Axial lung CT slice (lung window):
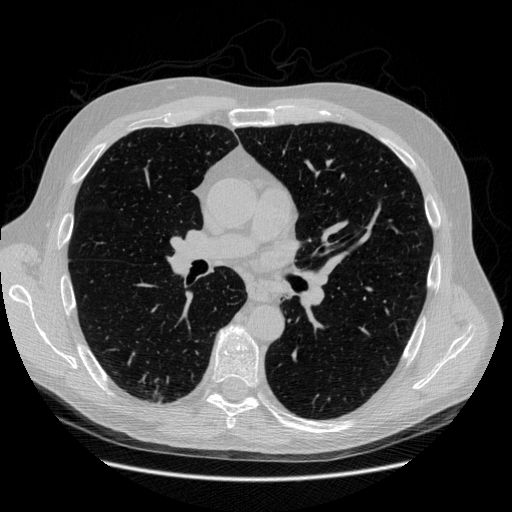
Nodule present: no